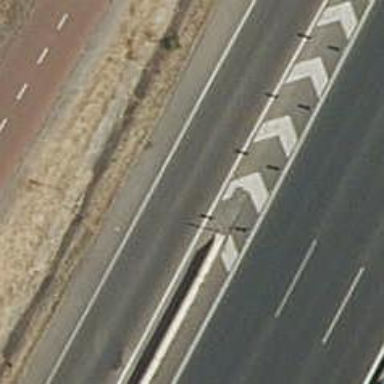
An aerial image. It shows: Motorway link.